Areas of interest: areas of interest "Medical"
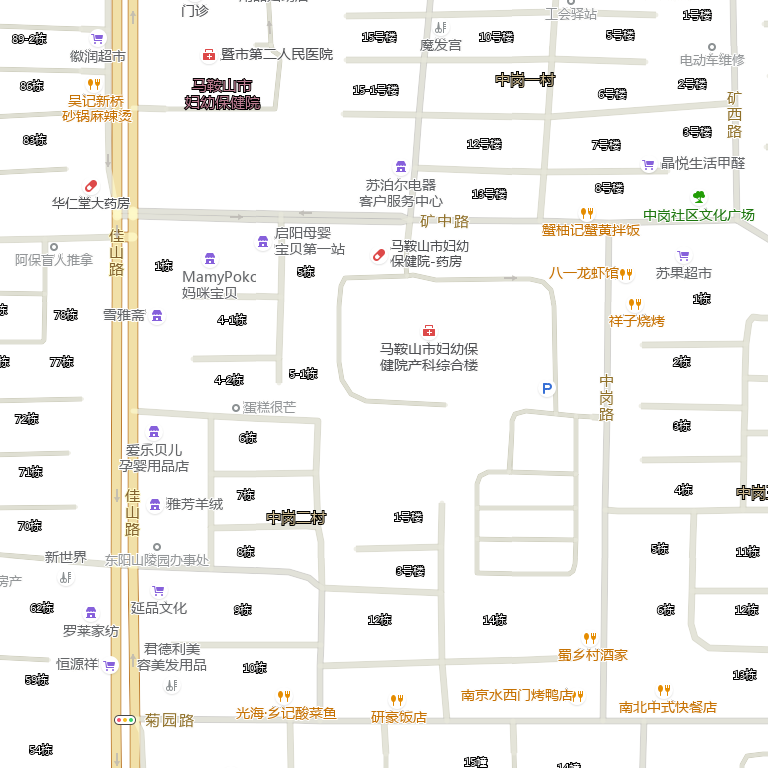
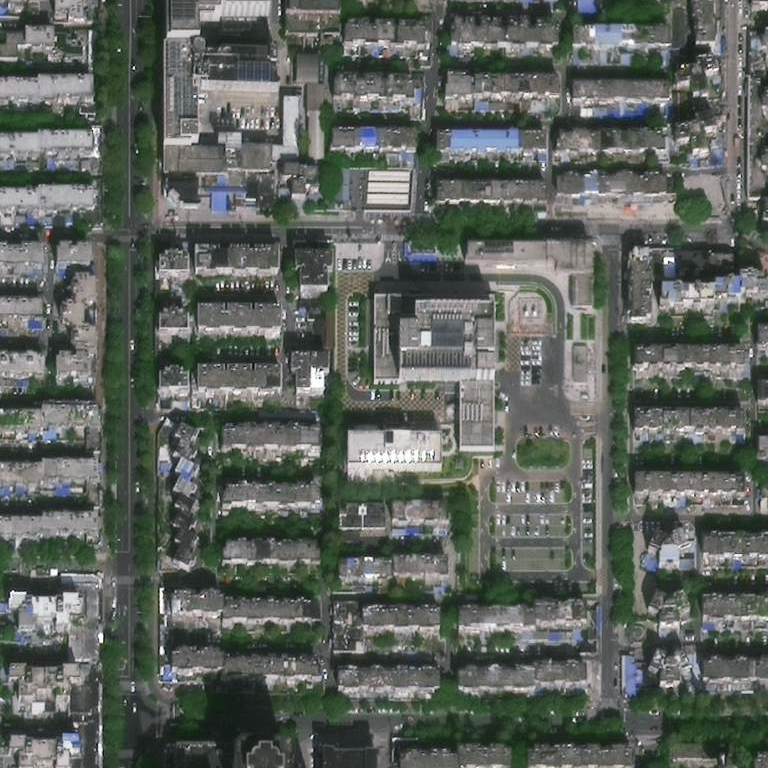